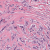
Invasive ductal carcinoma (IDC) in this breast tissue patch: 1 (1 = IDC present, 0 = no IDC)